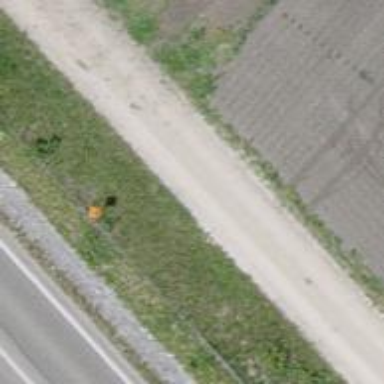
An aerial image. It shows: Pole supporting roof covering pipeline marker.